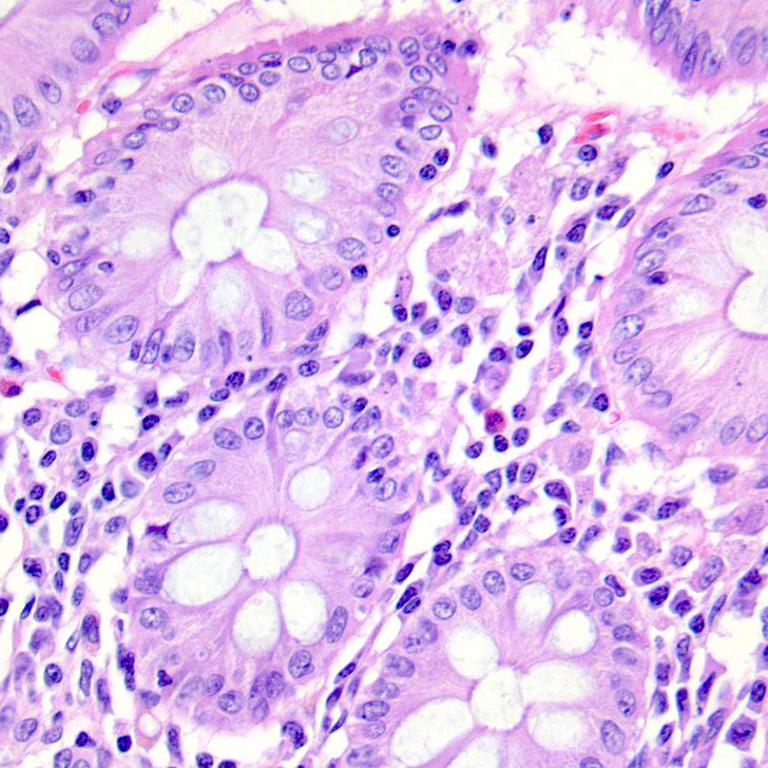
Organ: colon
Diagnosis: benign